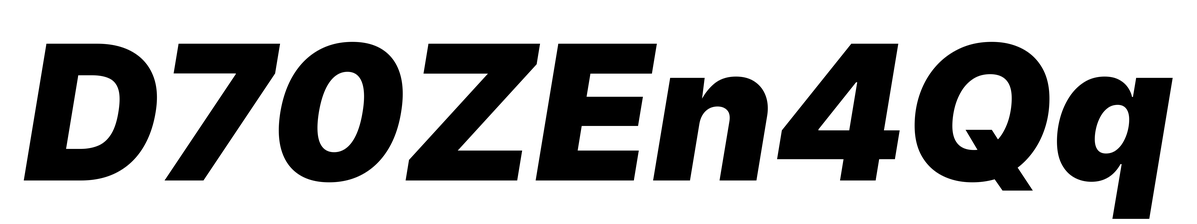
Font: Inter-Italic_Black_Italic